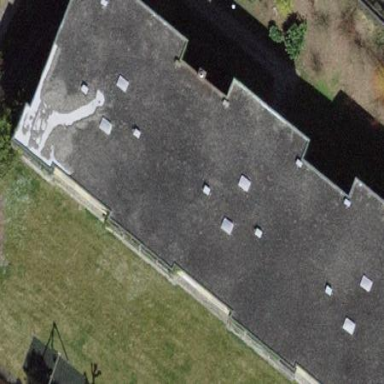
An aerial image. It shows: Apartment building with flat roof.